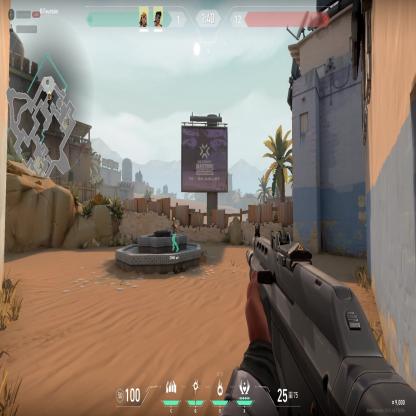
Label: teammate